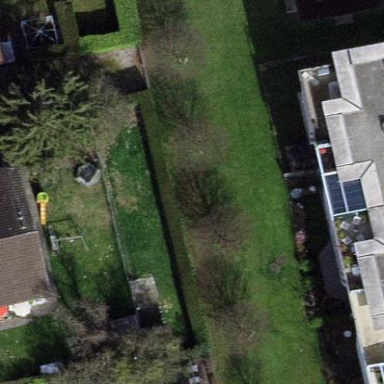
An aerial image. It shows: Garden surrounded by fence.